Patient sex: F
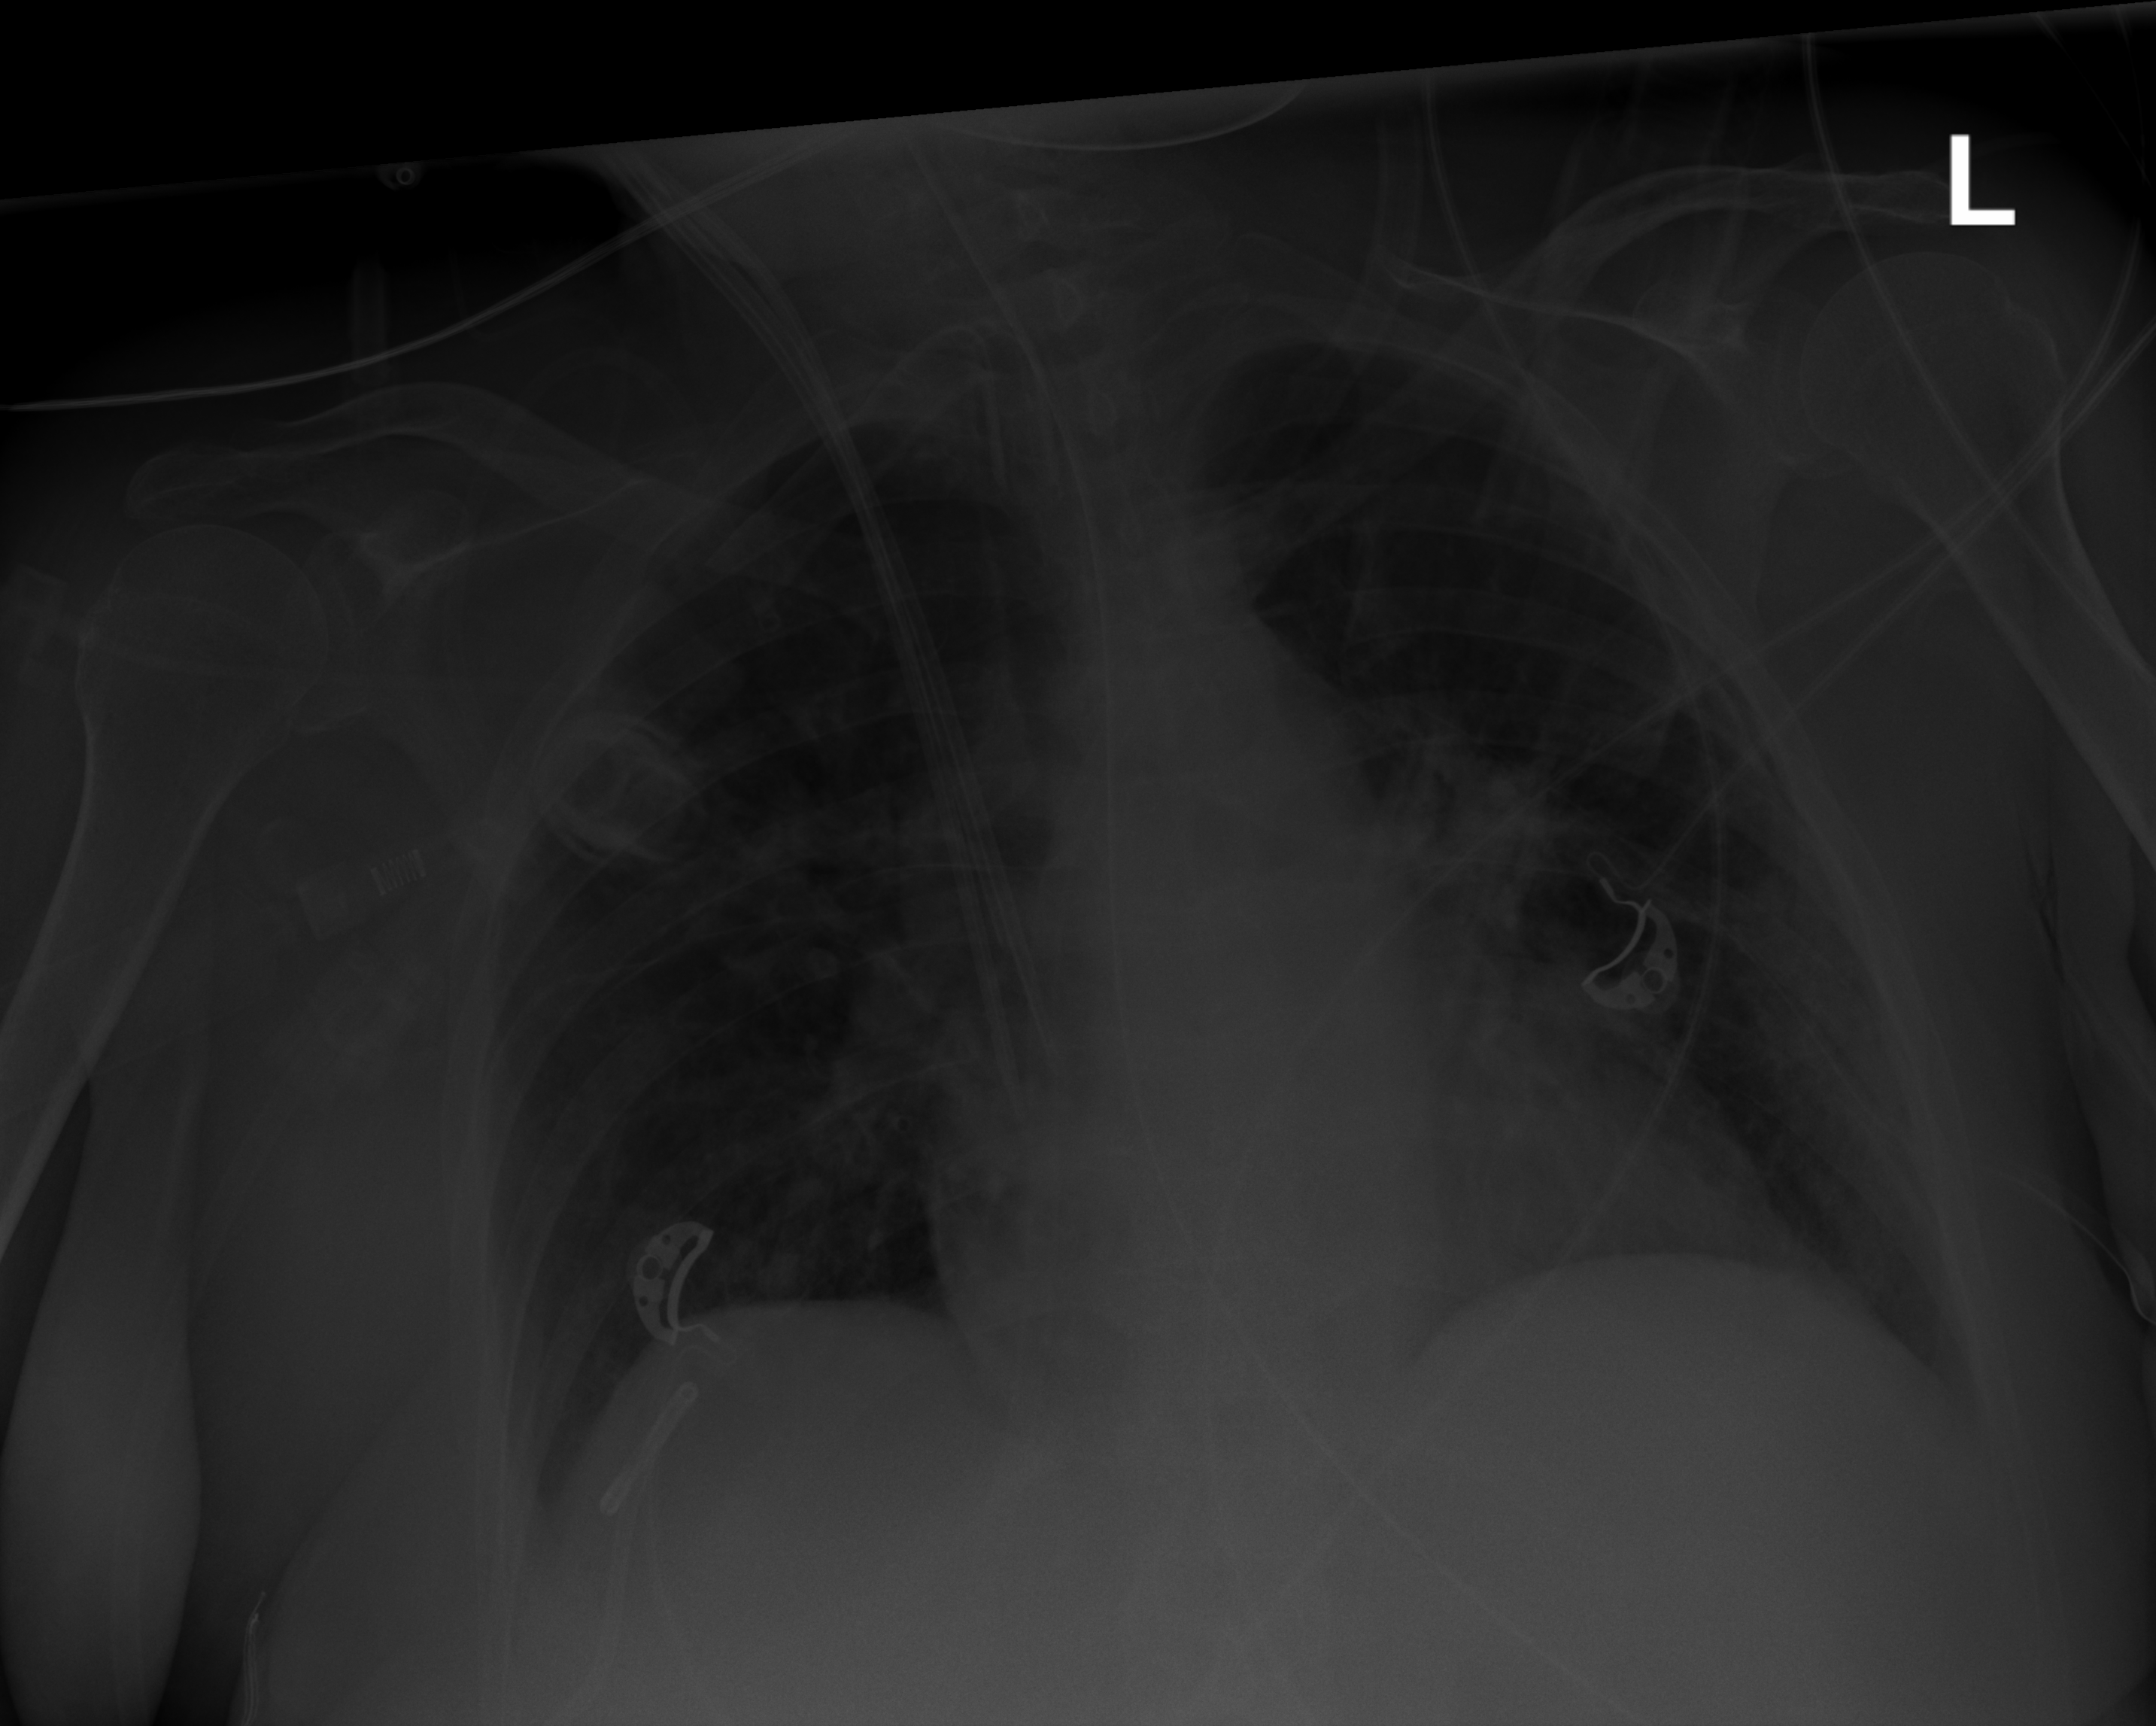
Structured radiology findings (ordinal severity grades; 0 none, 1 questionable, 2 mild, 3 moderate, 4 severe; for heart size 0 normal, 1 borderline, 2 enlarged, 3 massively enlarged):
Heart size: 2
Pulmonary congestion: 2
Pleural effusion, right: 2
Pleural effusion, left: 0
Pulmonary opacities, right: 0
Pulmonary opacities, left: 2
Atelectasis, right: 2
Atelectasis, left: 2